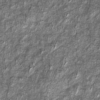
Label: not_dusty